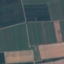
Land use / land cover: PermanentCrop